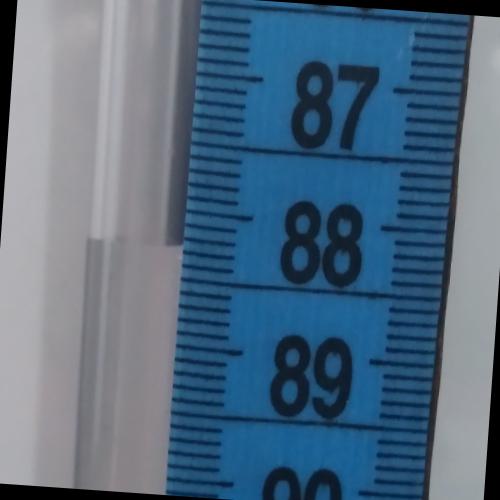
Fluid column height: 88.3 cm